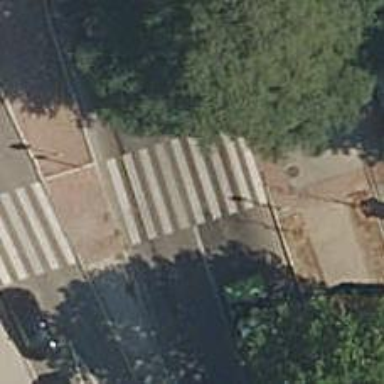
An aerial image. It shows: Crossing on footway with uncontrolled intersection. There is island at the crossing with markings.